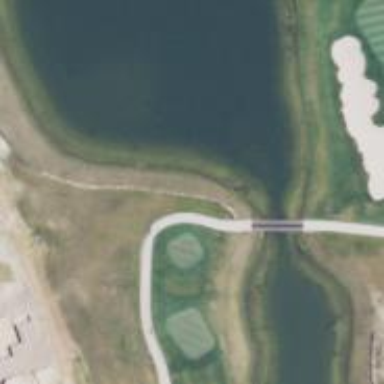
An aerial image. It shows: Service road on bridge for golf carts.